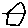
Label: house